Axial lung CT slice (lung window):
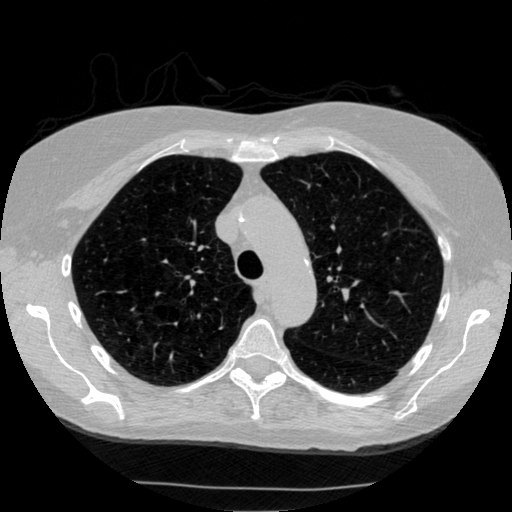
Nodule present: no